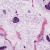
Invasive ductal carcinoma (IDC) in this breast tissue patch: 1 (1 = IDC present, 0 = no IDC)